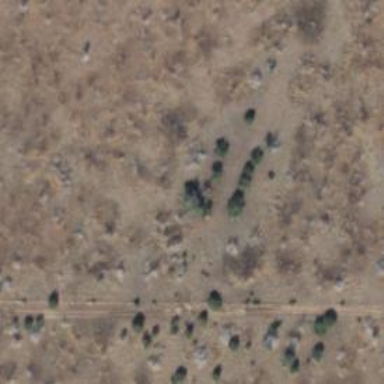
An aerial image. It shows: Patch of scrub vegetation.